Question: I am reading a book and I came across this code:
'''
import matplotlib.pyplot as plt
plt.scatter(x,y)
plt.title("Web traffic over the last month")
plt.xlabel("Time")
plt.ylabel("Hits/hour")
plt.xticks([w*7*24 for w in range(10)],
['week %i'%w for w in range(10)])
plt.autoscale(tight=True)
plt.grid()
plt.show()
'''
For context, 'x' is an array of integers corresponding to an hour. 'y' is an array of "hits" (from users to a website) in that particular hour.
I understand that the code accumulates all the hours so that it can display them in a week,
'''
plt.xticks([w*7*24 for w in range(10)],
['week %i'%w for w in range(10)])
'''
Specifically:
- 'range'
This is what gets generated:

Here is sample data for additional context:
'''
1 2272
2 nan
3 1386
4 1365
5 1488
6 1337
7 1883
8 2283
9 1335
10 1025
11 1139
12 1477
13 1203
14 1311
15 1299
16 1494
17 1159
18 1365
19 1272
20 1246
21 1071
22 1876
23 nan
24 1410
25 925
26 1533
27 2104
28 2113
29 1993
30 1045
'''
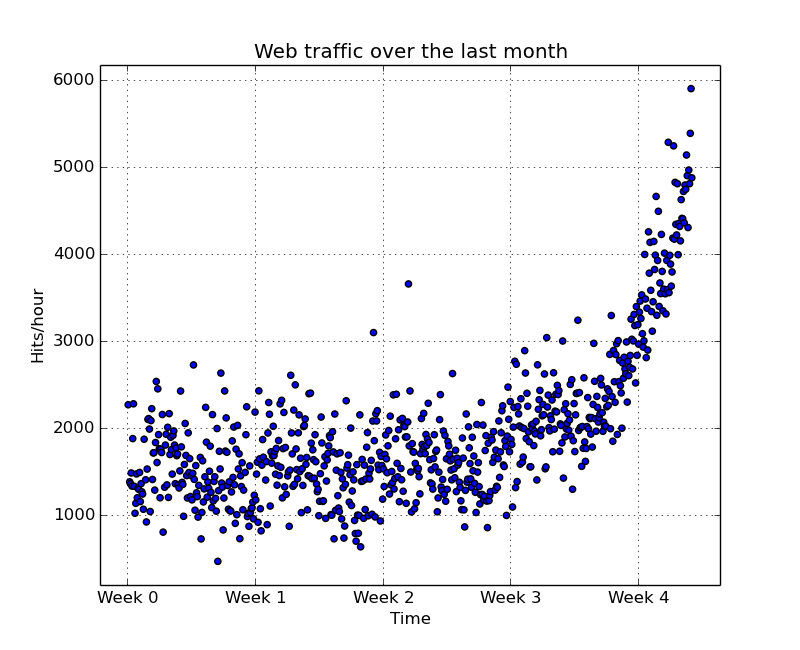
Answer: In order to understand range, open python and write in sequence the following commands:
'''
range(7)
range(4,8)
range(3,11,2)
'''
For the list comprehensions within the plt.xticks, they are basically a compact way of writing loops. They are very common, useful and neat. In order to understand them:
'''
[w*2 for w in range(10)]
[w*2 for w in range(10) if w < 4]
'''
Finally, for the command plt.xticks itself you can check <URL> for a very brief explanation with simple examples.